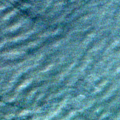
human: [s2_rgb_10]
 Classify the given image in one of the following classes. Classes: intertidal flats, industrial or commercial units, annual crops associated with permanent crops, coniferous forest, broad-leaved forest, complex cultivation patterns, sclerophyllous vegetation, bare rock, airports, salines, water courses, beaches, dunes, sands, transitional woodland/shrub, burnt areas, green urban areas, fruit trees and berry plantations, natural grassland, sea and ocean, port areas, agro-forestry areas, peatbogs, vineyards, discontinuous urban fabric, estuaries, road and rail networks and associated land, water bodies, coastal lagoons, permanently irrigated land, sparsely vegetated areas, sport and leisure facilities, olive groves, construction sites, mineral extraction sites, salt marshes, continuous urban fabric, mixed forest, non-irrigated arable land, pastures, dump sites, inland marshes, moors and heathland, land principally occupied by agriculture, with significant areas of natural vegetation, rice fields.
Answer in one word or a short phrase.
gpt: sea and ocean